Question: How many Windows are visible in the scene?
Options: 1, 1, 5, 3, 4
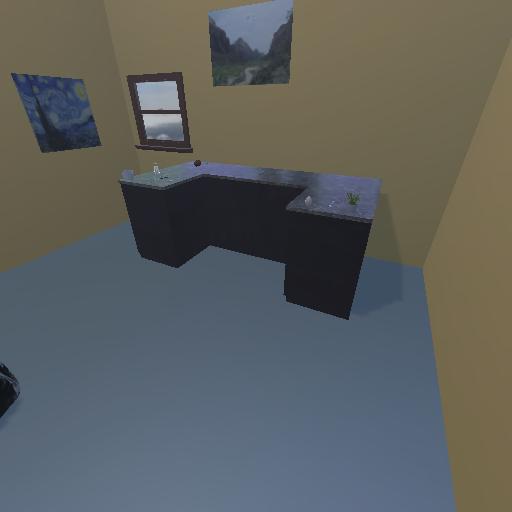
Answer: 1